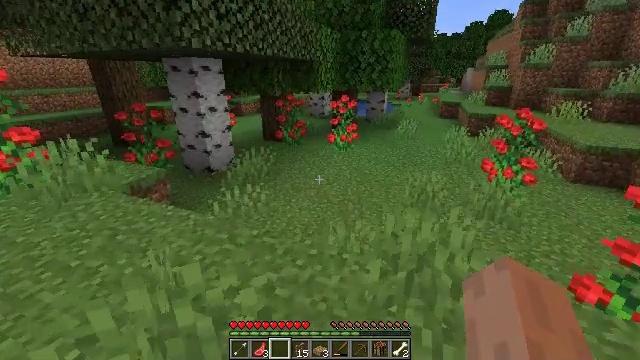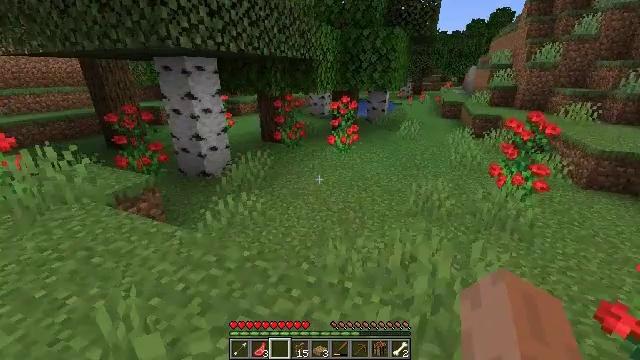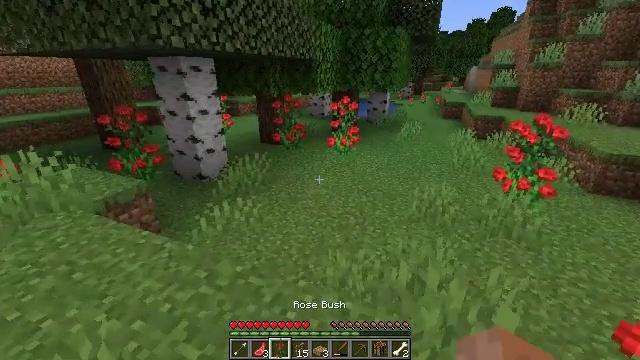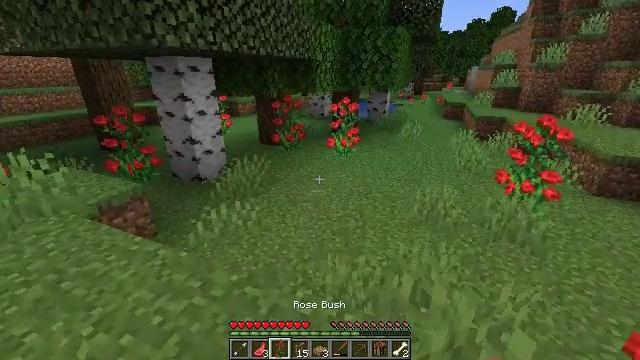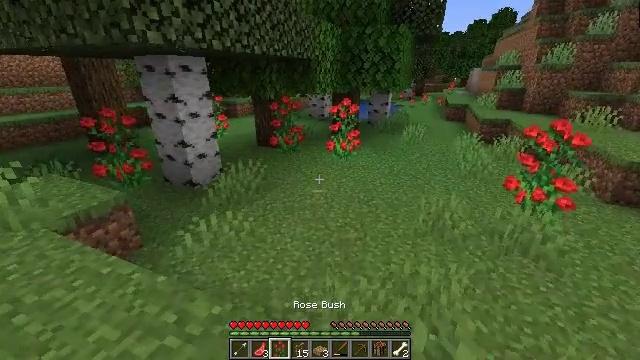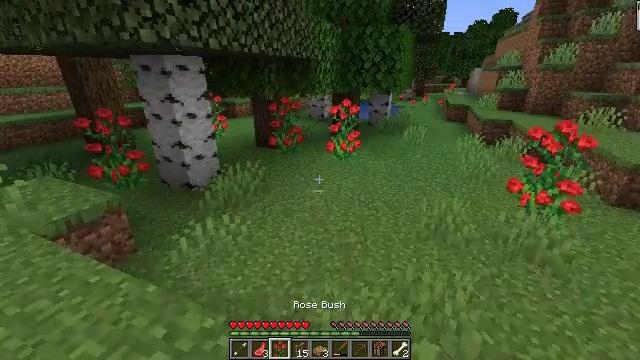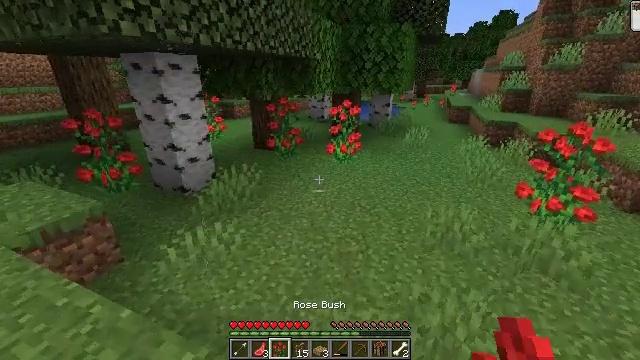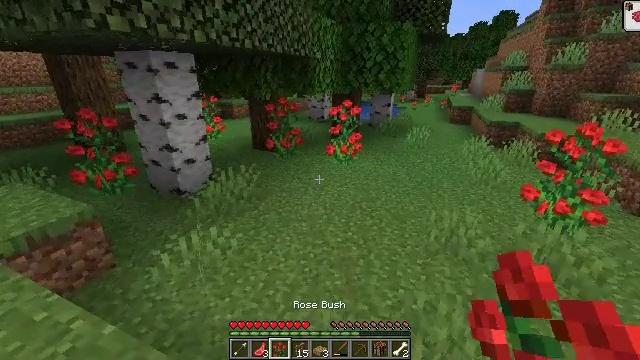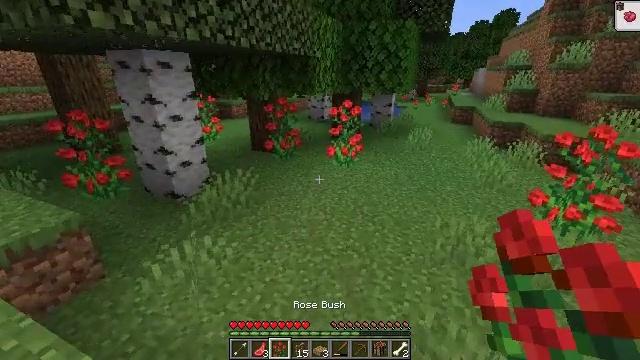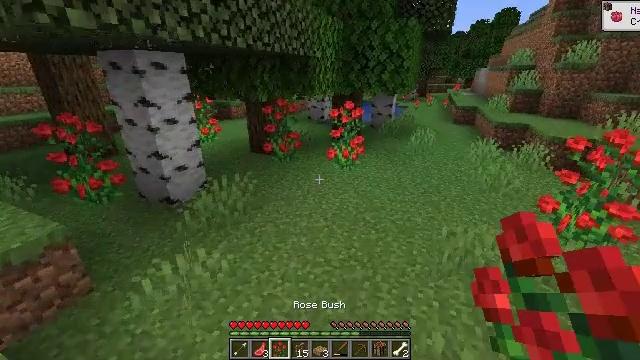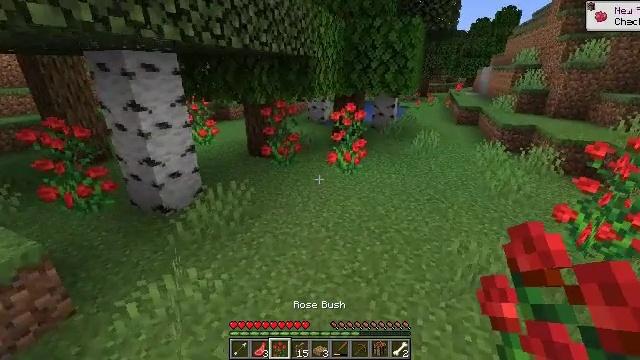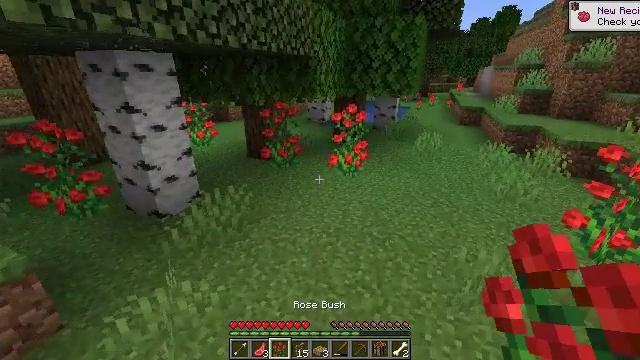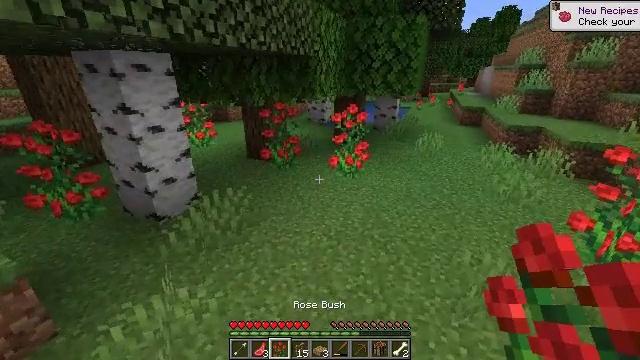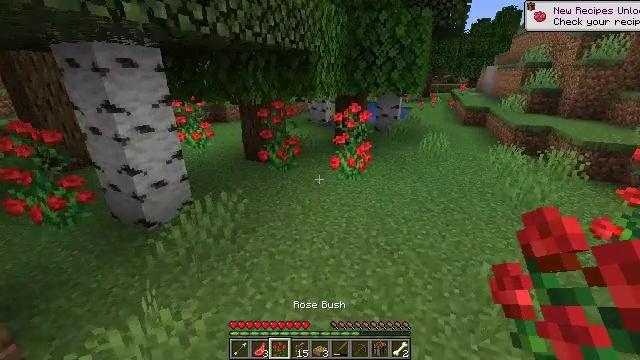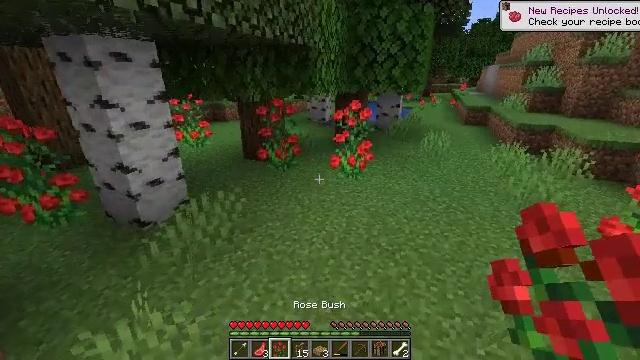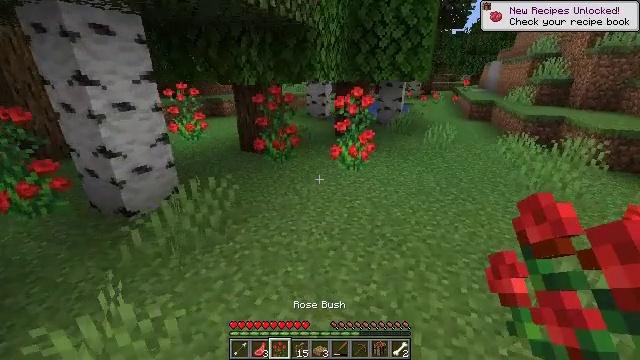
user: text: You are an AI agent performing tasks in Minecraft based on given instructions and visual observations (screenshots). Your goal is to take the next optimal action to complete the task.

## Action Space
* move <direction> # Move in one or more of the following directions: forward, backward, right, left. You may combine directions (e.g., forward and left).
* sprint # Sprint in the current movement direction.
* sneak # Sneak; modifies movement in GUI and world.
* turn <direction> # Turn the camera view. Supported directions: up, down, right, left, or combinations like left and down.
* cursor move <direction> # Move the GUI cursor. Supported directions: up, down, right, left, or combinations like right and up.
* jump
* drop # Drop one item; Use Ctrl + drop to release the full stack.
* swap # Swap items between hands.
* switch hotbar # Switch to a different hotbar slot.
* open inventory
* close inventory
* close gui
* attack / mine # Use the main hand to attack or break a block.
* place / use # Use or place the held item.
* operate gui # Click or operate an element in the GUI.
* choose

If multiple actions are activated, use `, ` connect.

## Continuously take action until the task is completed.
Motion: motion action
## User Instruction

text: Harvest the rose bush for its flowers.
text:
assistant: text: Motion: move forward, attack / mine
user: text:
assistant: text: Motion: move forward, attack / mine
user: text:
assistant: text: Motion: move forward, attack / mine
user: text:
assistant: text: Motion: move forward, attack / mine
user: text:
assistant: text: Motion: move forward, attack / mine
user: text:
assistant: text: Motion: move forward, attack / mine
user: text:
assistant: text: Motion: move forward, attack / mine
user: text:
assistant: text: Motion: move forward, attack / mine
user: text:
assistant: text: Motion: move forward, attack / mine
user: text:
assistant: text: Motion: move forward, attack / mine
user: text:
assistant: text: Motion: move forward, attack / mine
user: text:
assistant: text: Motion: move forward, attack / mine
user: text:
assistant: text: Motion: move forward, attack / mine
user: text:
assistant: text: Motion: move forward, attack / mine
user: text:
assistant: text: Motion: move forward, attack / mine
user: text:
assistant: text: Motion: move forward, attack / mine
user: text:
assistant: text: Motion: move forward, attack / mine
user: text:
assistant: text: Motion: move forward, attack / mine
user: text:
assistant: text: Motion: move forward, attack / mine
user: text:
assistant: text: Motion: move forward, attack / mine
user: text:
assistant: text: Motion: move forward, attack / mine
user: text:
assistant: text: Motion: move forward, attack / mine
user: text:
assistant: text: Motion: move forward, attack / mine
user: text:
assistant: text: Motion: attack / mine
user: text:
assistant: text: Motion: turn right, attack / mine
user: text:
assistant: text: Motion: attack / mine
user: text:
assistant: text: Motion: move forward, turn right, attack / mine
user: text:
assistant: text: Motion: move forward, attack / mine
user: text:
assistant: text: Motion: attack / mine